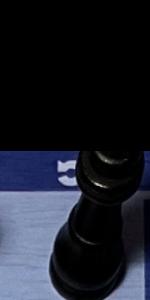
Label: King_Black